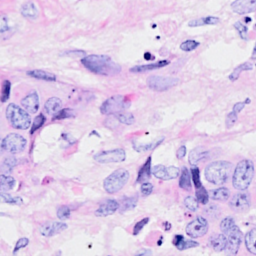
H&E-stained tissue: Breast